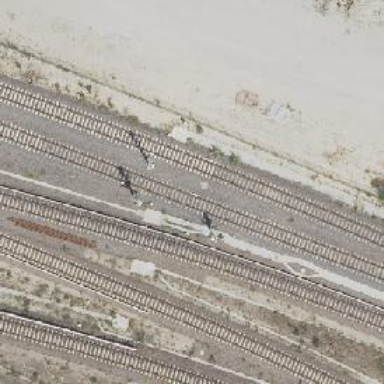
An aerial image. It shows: Railway signal.